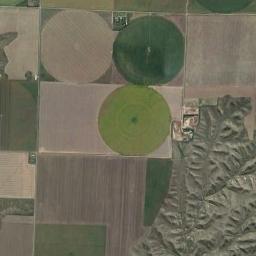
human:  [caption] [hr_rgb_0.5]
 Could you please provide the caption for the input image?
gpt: Three green circle farmland are in the bare land .

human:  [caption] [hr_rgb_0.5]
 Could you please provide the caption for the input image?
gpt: There is only one complete circle of farmland .

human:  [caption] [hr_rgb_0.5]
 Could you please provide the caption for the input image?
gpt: Three circular farmlands with different colors are surrounded by some rectangular farmlands and a small hill beside .

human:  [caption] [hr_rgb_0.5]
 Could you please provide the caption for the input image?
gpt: Three neatly arranged circular farmland mixed with green and khaki .

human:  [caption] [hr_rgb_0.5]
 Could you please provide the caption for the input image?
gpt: There are three circular farmlands of the same size among some rectangle farmlands .